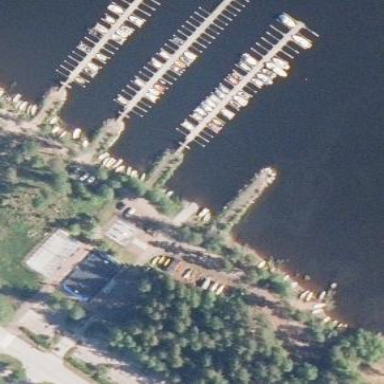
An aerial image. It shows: Marina on leisure land.